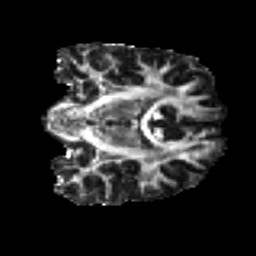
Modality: FA
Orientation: coronal
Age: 26
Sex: male
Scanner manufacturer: ge
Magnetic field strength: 3 T
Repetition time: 7.8 s
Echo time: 0.0609 s